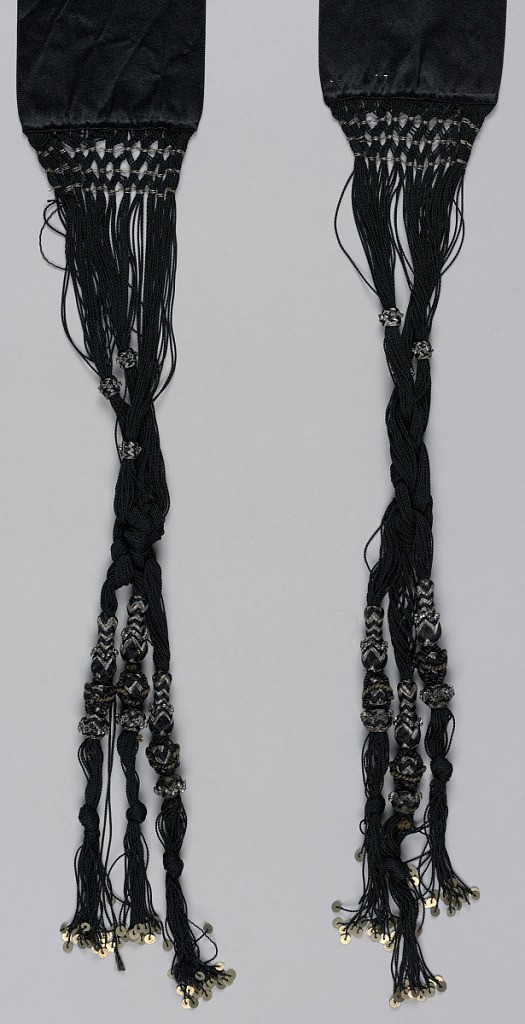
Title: Belt
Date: late 19th century
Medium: silk Technique: satin weave
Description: Belt or sash of black satin ribbon trimmed on each end with fringe and tassels of black silk, metal thread and paillettes.